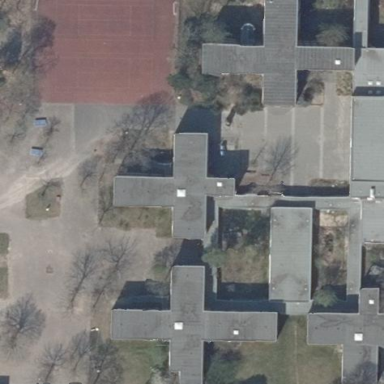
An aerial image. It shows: School.